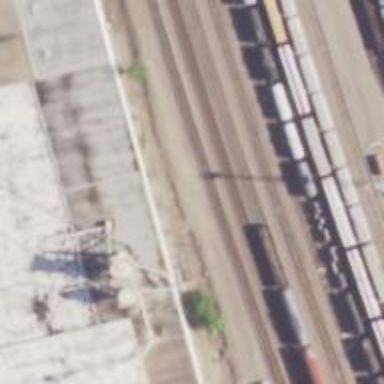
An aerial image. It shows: Railway yard used for servicing trains.